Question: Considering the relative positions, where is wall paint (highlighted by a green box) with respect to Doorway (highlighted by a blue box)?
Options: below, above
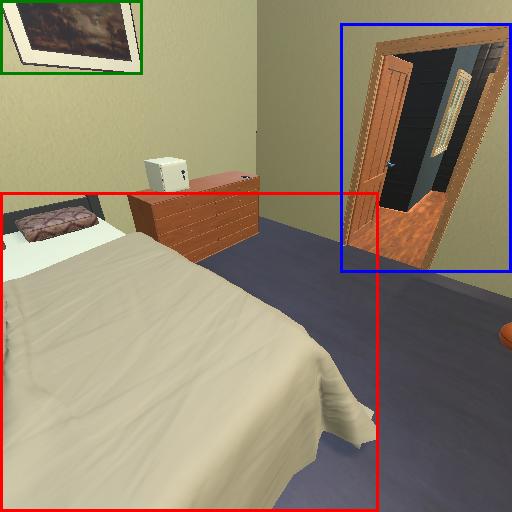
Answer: below